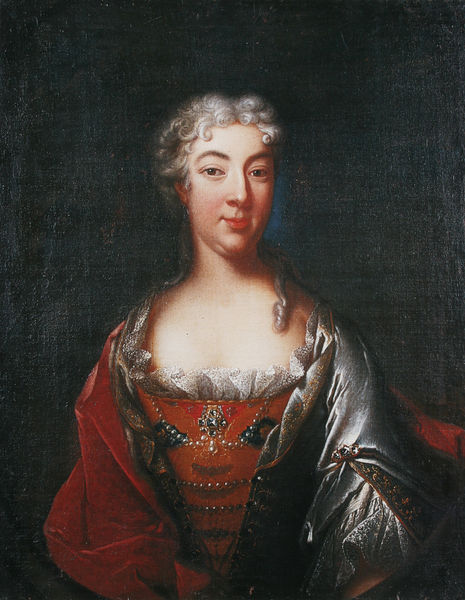
Titel: Porträt einer kurmainzer Edeldame
Künstler: Franz Joseph Kauffmann
Standort: Mainz
Institution: Landesmuseum
Schlagwörter: dunkel, gemälde, haut, schatten, umhang, weiß, ausschnitt, brust, busen, frankreich, frau, frisur, grau, haar, hell, hintergrund, kleid, kleider, licht, mitte, mund, nase, schmuck, schwarz, blick, dame, rot, rock, alt, arm, arme, augen, barock, falten, gesicht, kleidung, pelz, samt, silber, spitze, ärmel, bildnis, hals, portrait, porträt, öl, auge, haare, kostüm, mantel, reich, sitzend, stickerei, stoff, stoffe, adel, augenbrauen, borte, brustbild, dekoltee, england, frontal, kinn, lippen, locke, locken, perlen, prinzessin, rokoko, schulter, schön, seide, adelige, deutschland, fell, perücke, lächeln, brüste, mieder, fläche, kette, schlitzaugen, dekor, edel, rüsche, rüschen, wange, augenbraue, perlenkette, stola, dekolleté, lider, kelid, stolz, alter, hässlich, beleuchtet, doppelkinn, zentral, backe, vorderansicht, dekollté, adlige, herrscherin, königin, prominent, greisin, zierde, oma, klassik, decoltee, kaiserin, kostbar, perrücke, mittig, verschmitzt, herzogin, uhang, monarchin, aare, grauf, perückke, prominente, errscherin, zessin, erzogin, 1800, 1780, sticker